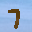
Label: 7